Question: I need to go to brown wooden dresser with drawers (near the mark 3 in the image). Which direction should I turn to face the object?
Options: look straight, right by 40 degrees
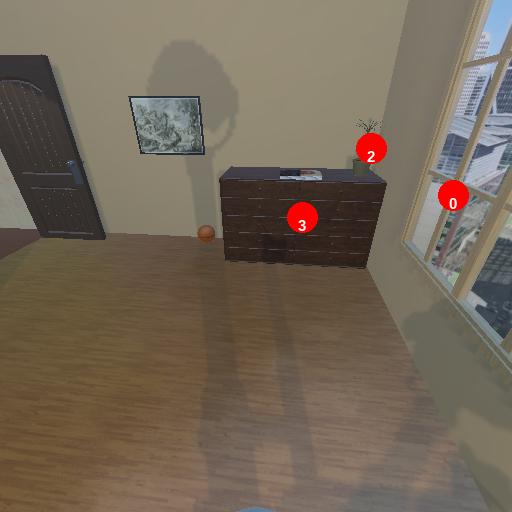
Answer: look straight